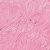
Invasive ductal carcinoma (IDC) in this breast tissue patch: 0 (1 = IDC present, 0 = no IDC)